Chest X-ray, PA view. Patient: 68 years old, sex M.
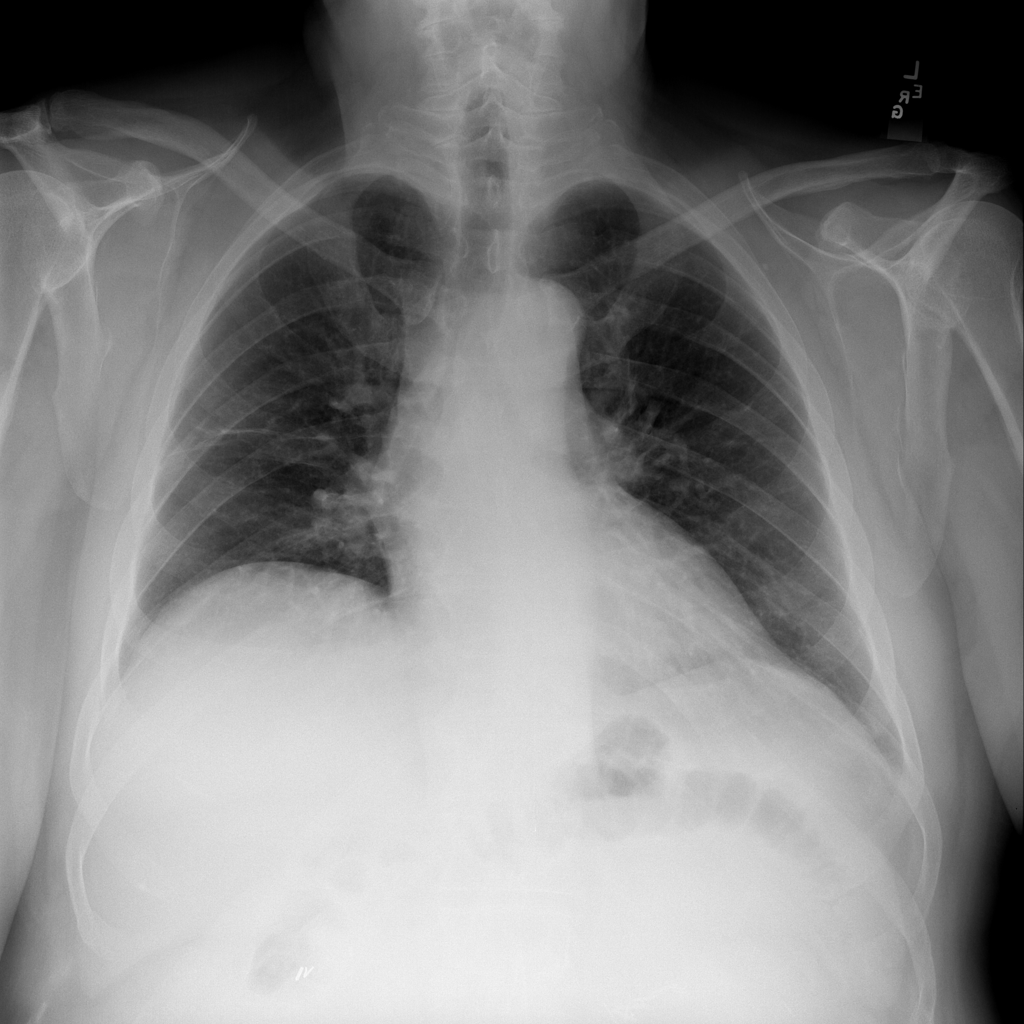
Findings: No Finding